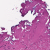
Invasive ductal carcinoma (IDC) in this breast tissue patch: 0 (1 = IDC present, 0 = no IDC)